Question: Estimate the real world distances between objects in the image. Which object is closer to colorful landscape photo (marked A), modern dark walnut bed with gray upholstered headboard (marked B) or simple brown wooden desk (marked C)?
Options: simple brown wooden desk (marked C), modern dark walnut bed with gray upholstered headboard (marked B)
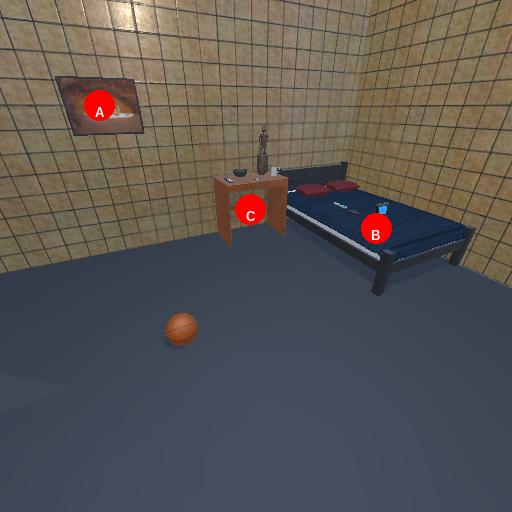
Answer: simple brown wooden desk (marked C)